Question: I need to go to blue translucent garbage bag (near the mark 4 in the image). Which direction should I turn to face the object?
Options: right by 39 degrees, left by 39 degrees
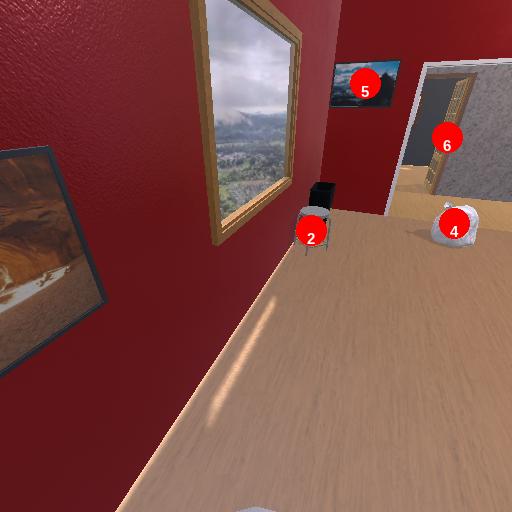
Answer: right by 39 degrees